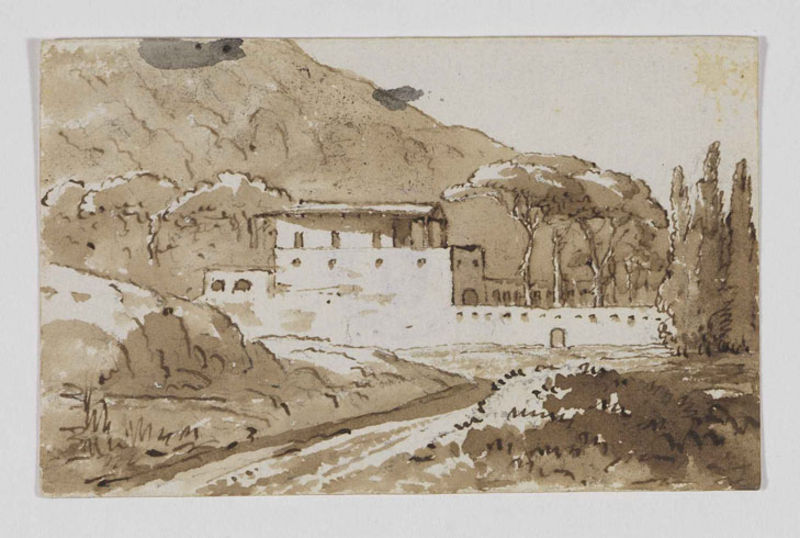
Titel: Konvolut mit 29 Zeichnungen, Blatt 5
Künstler: Friedrich Weinbrenner
Standort: Karlsruhe
Institution: Staatliche Kunsthalle Karlsruhe
Schlagwörter: baum, berg, feder, gemälde, himmel, schatten, weiß, aquarell, bäume, landschaft, ocker, braun, fenster, frankreich, hell, licht, skizze, straße, säulen, tür, zeichnung, dach, gebäude, gras, haus, park, schloss, weg, beige, malerei, wand, barock, rembrandt, öl, hügel, natur, pappeln, strauch, busch, büsche, gebüsch, sonne, pflanzen, renaissance, wald, garten, zypressen, terrasse, papier, bogen, italien, süden, feldweg, spuren, berge, gebirge, hang, wüste, mauer, grafik, graphik, vegetation, wasserfarbe, hof, sepia, böschung, wein, tor, eingang, laviert, tusche, innenhof, veranda, provence, kloster, einöde, zypresse, acryl, lithographie, leinwand, tanne, sonnig, tinte, arkaden, fleck, flecken, china, portal, villa, anwesen, landhaus, brauntöne, sonnenschein, gehöft, zeder, pinien, pinie, arkadien, mediterran, rötel, landsitz, grell, toscana, mittelmeer, toskana, federzeichnung, tuschzeichnung, tuschezeichnung, zeichnug, akazien, zedern, bäu,e, gebüude, tönung, provinz, finca, 1600, landschaft#, #wald, süden#, #zypresse, epfad, villla